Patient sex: M
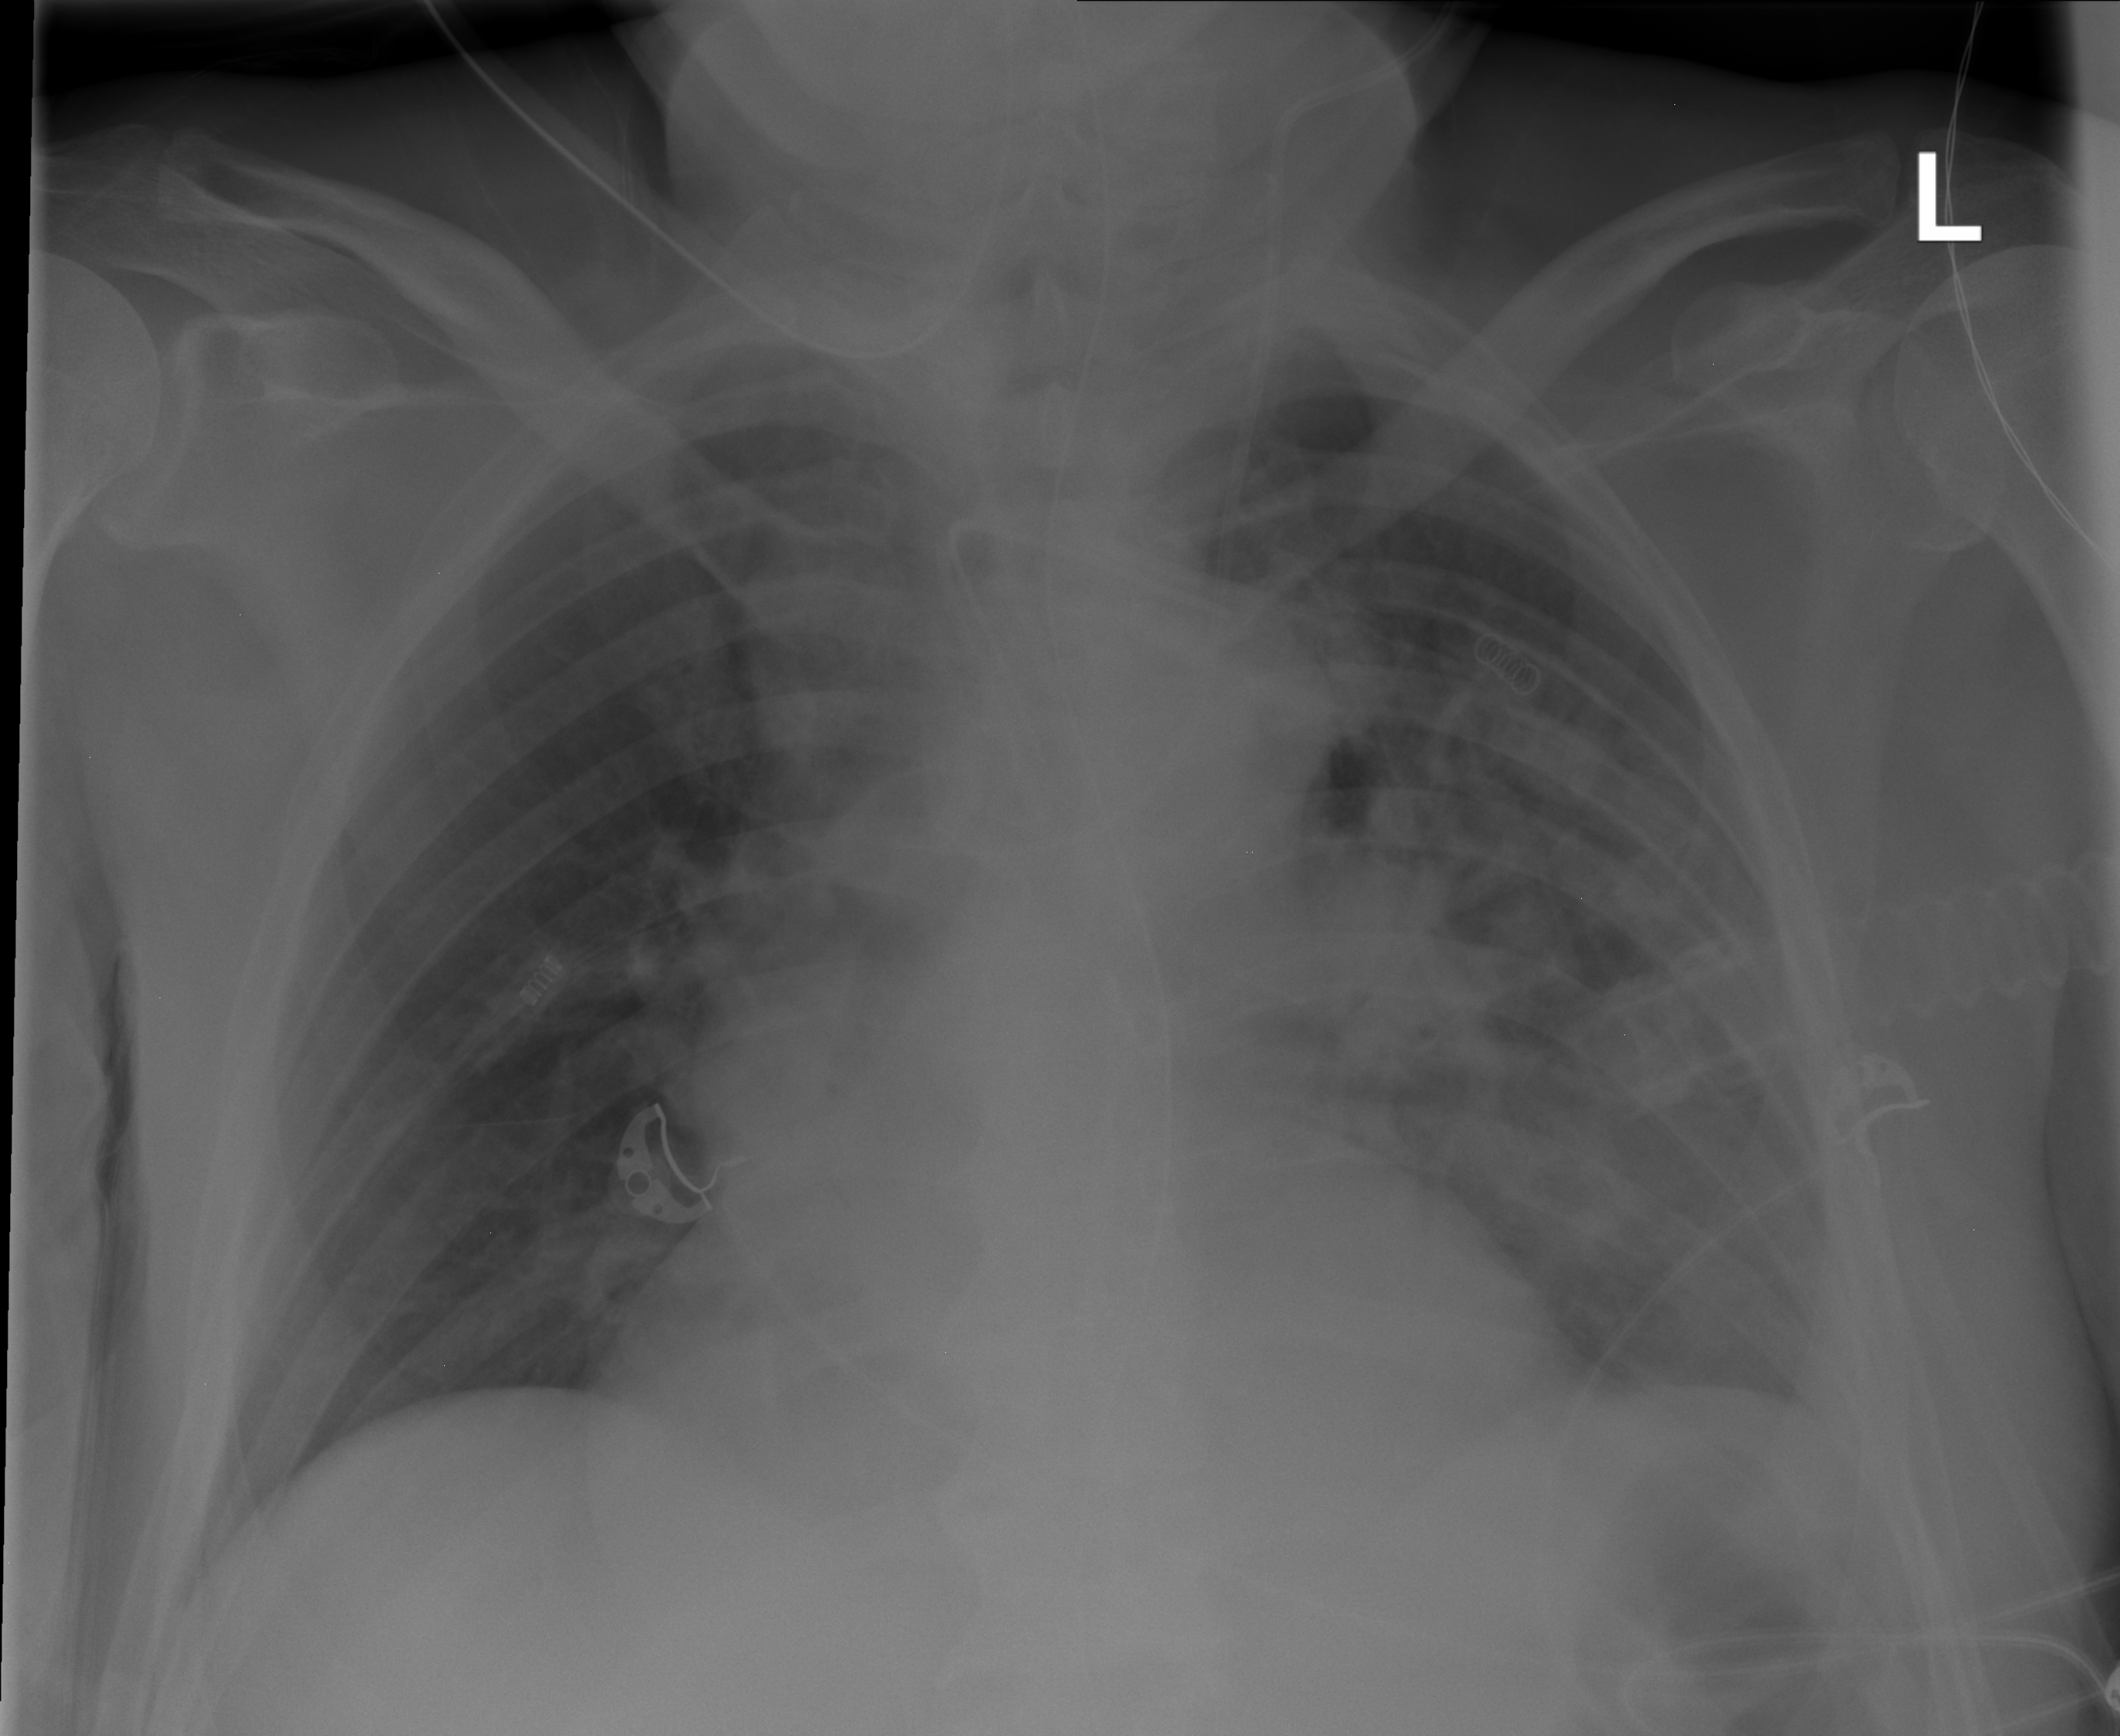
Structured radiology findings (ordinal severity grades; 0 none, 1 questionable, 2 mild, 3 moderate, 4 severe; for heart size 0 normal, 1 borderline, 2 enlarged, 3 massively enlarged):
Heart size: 2
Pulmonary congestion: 0
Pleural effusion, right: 0
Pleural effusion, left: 2
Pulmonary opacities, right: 1
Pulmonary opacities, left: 3
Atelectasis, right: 2
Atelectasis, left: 2